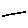
Label: line